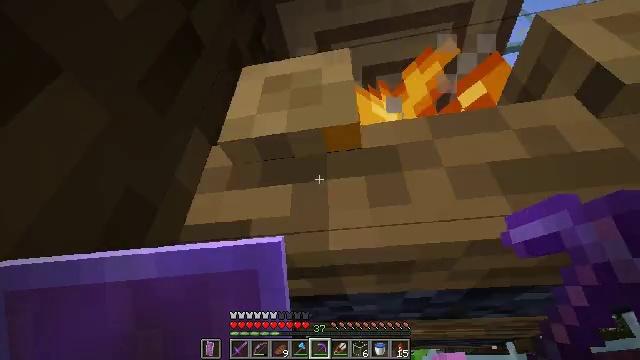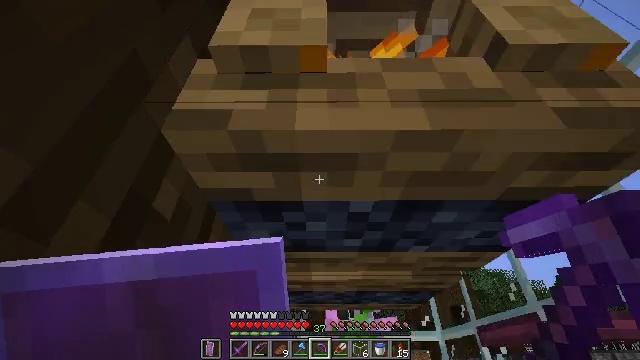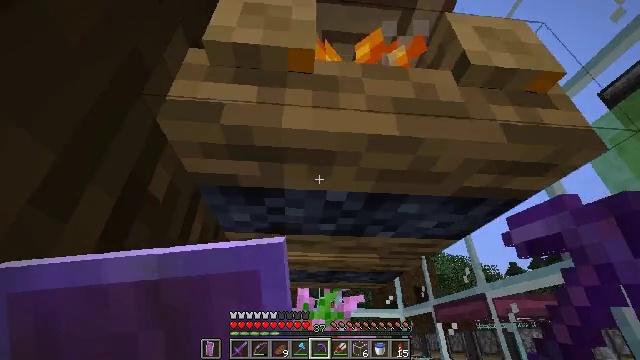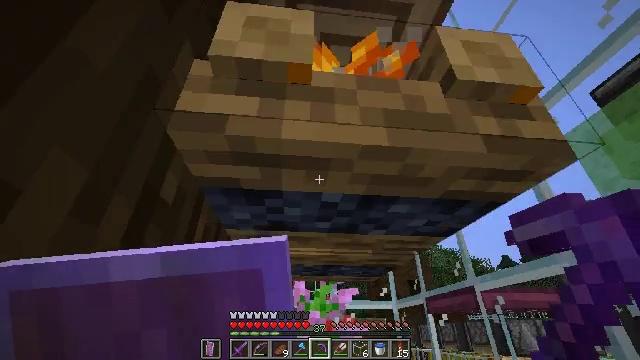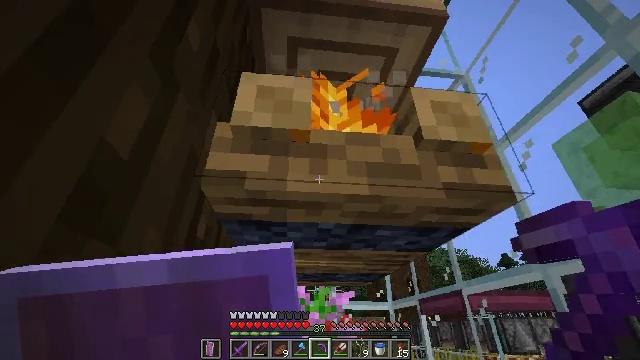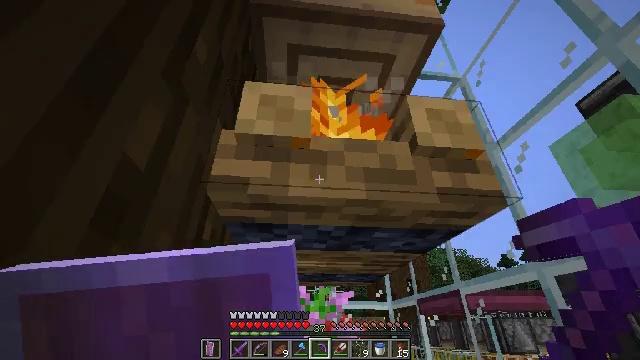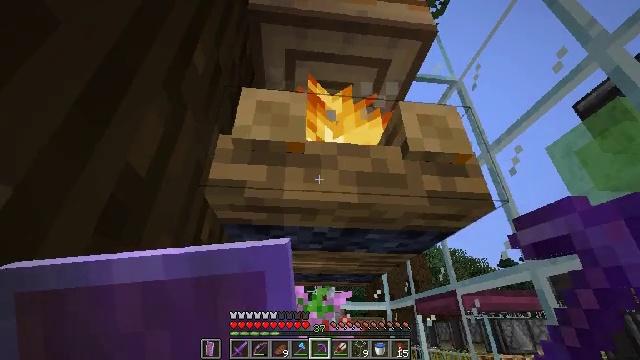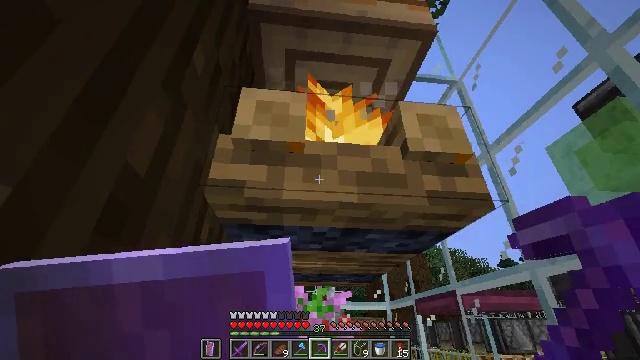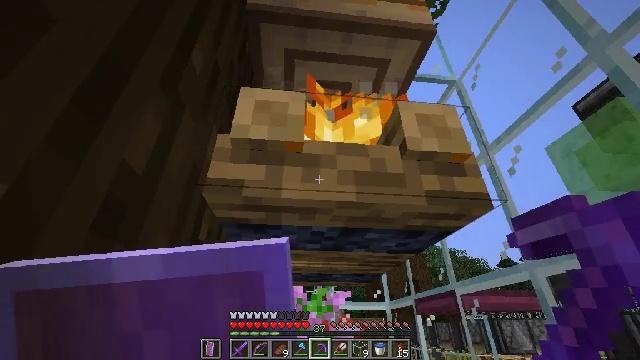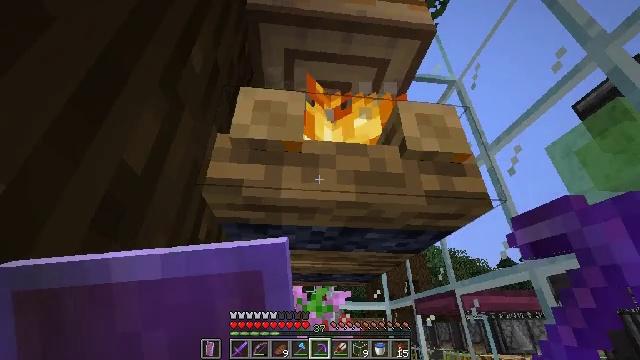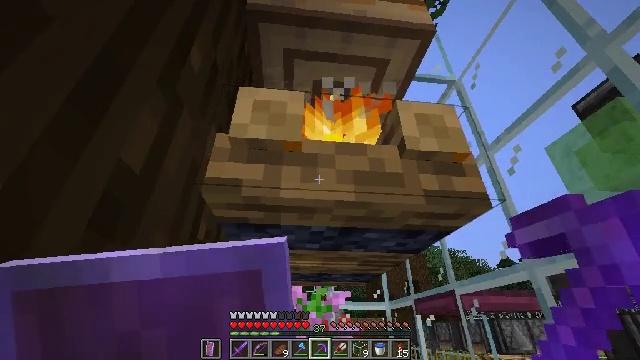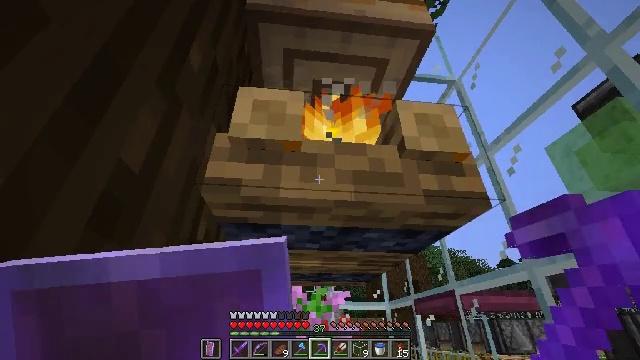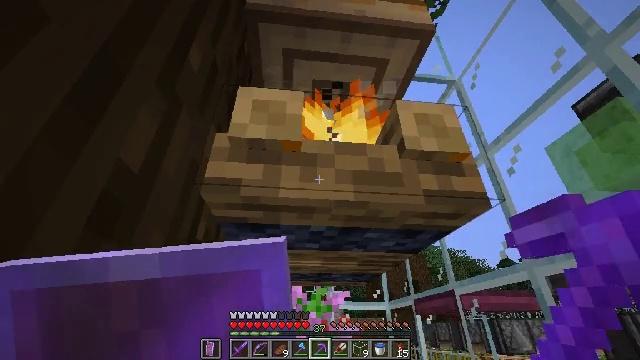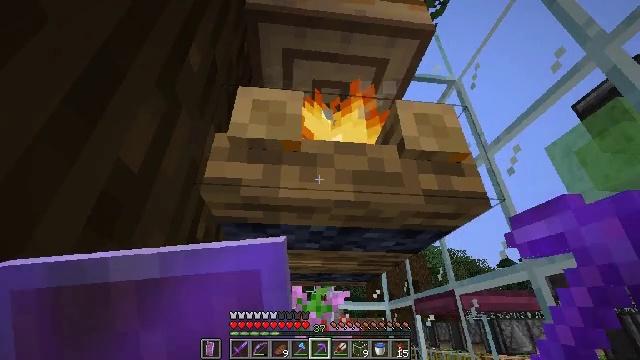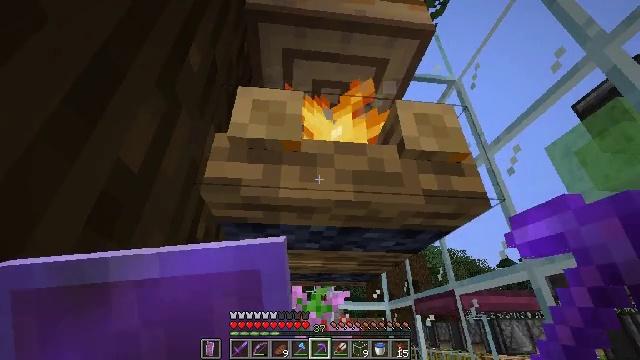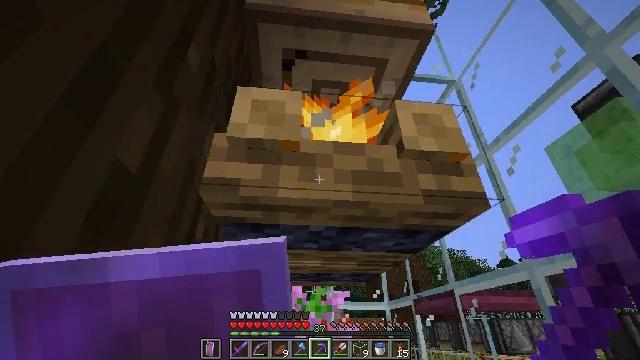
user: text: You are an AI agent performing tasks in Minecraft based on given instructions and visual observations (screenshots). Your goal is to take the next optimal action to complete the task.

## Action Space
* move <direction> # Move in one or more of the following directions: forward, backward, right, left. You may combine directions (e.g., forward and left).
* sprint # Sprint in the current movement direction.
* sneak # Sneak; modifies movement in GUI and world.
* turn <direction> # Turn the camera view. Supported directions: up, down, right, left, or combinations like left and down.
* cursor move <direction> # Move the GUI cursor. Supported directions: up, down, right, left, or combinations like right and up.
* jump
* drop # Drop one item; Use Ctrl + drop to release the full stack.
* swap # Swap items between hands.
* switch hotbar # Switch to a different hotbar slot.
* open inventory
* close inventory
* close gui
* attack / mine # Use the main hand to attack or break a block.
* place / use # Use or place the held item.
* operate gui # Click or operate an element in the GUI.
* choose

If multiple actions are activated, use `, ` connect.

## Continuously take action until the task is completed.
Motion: motion action
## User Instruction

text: Destroy the glass.
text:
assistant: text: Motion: turn right and down
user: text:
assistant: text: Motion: move back, turn right and down
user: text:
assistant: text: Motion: move back, turn down
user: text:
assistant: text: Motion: move back
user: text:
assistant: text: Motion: move back
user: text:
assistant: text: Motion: move back
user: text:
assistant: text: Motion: move back
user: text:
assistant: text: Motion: move back
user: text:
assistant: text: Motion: no_op
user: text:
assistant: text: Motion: no_op
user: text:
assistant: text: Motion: no_op
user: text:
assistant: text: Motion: no_op
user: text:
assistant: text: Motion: no_op
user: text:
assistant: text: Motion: no_op
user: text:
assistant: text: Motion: move right
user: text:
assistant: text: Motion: move right
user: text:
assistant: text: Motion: move right
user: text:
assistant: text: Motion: move forward and move right
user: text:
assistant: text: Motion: move forward and move right
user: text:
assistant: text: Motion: move forward and move right
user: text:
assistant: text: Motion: move forward and move right
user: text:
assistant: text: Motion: move forward, turn right
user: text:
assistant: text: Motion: turn right and up
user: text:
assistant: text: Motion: turn right
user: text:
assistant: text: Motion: turn right
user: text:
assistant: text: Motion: turn right
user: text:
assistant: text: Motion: turn right
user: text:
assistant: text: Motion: turn right and down
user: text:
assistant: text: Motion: turn right and down
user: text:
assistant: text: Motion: turn right and down